Field crop: maize
Growth stage: 2
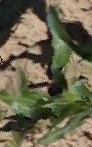
Species: maize